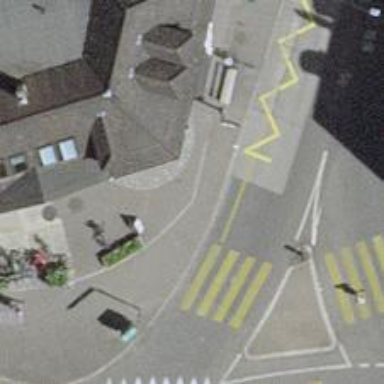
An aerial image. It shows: Platform for public transport. The platform is located by the road.